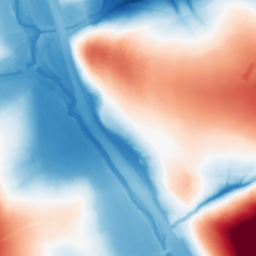
Category: morphological
Decomposition family: tophat_combined
Decomposition parameters: size: 100
Upsampling method: linear_exact
Upsampling parameters: scale: 4
Upsampling scale: 4